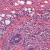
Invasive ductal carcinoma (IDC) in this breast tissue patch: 0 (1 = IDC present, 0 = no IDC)